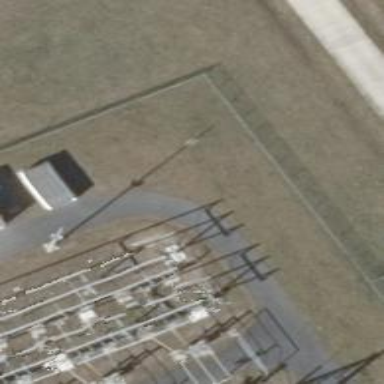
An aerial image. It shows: Power line carrying busbar.